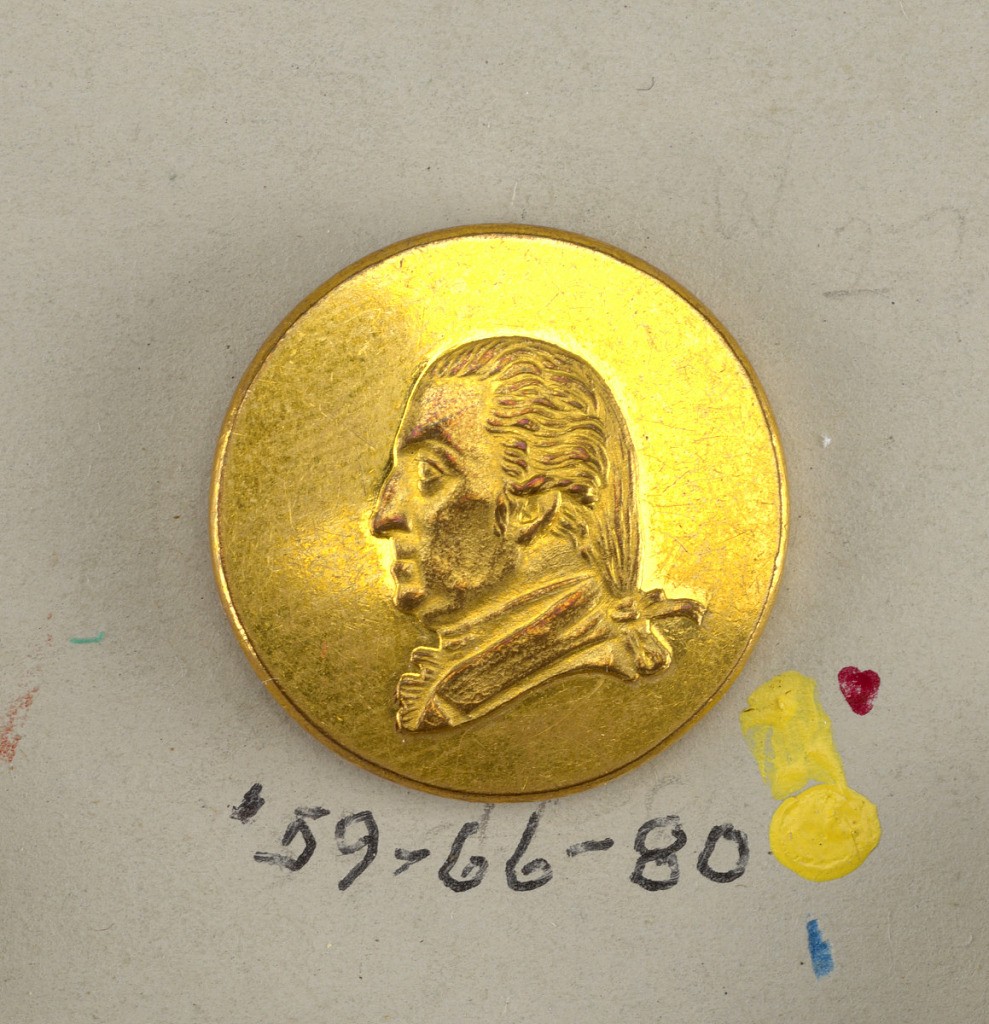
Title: Button
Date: ca. 1824
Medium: brass
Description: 1959-66-80: On card 5150